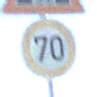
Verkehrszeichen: Geschwindigkeit70
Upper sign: BeweglicheBruecke
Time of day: MorningAfternoon
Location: Outdoor (Nature)
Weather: Clear
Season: Autumn
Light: Natural